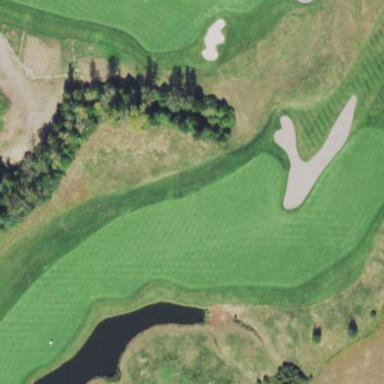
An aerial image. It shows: Rough area in golf course.